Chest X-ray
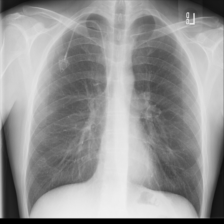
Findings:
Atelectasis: negative
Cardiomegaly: negative
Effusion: negative
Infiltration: positive
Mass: negative
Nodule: negative
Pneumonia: negative
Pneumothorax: negative
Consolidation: negative
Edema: negative
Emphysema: negative
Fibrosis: negative
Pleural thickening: negative
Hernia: negative